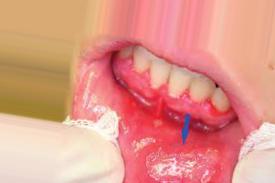
Condition: Mouth Ulcer